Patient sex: M
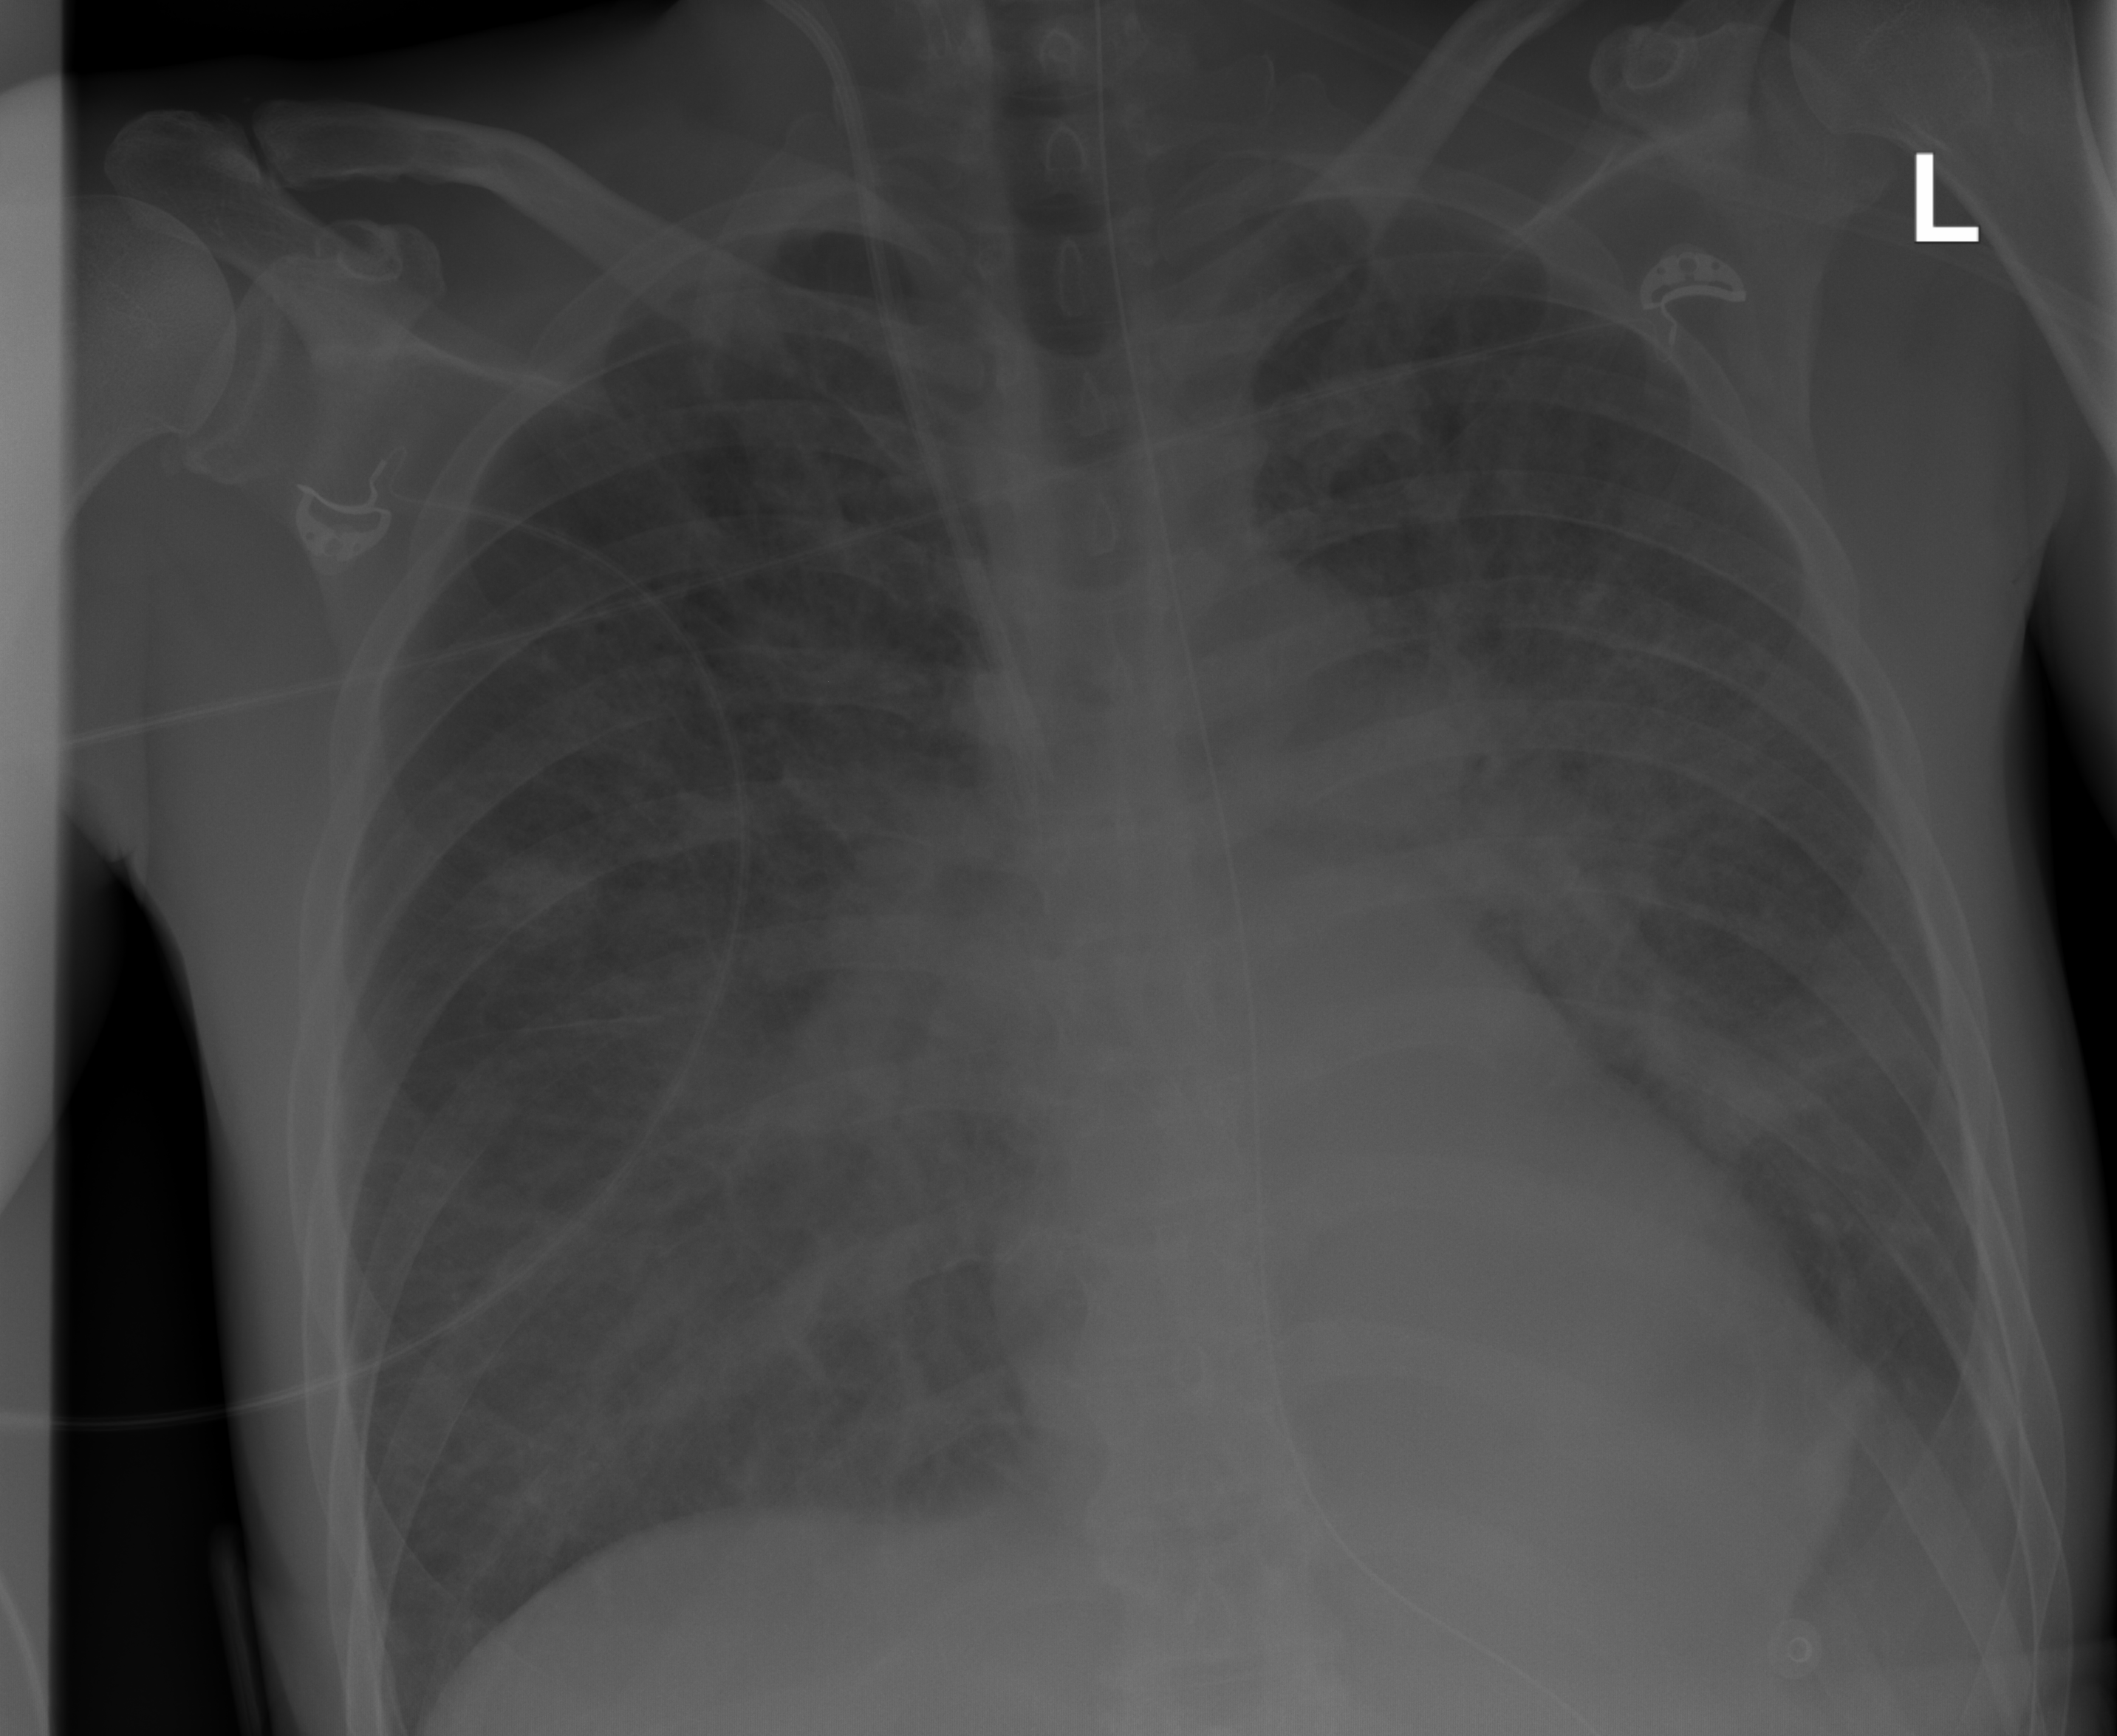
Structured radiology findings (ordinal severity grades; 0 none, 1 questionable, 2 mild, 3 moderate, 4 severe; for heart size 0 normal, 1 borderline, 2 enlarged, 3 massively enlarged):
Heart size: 0
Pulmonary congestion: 2
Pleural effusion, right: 0
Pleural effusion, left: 2
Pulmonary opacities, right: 4
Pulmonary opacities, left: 4
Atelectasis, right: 0
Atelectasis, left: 0